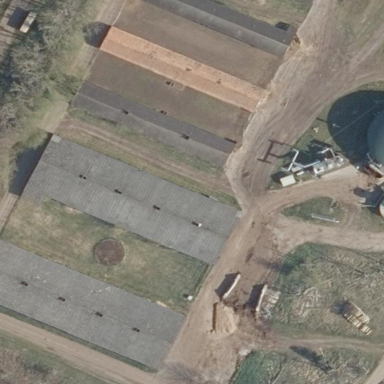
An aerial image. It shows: Gabled grey-colored farm auxiliary building with the roof oriented along its structure.